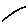
Label: line